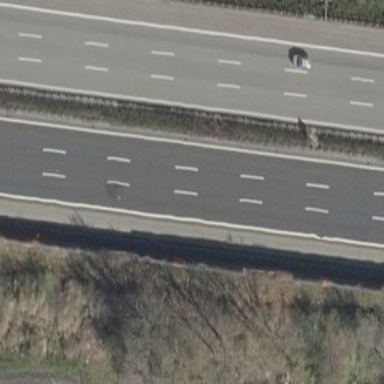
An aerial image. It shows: It's motorway area.